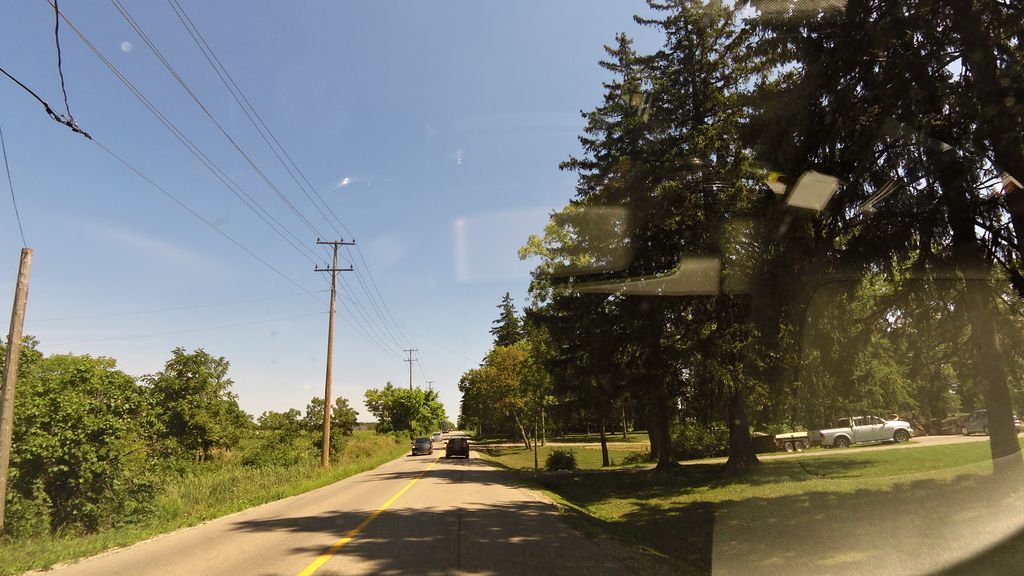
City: hamilton